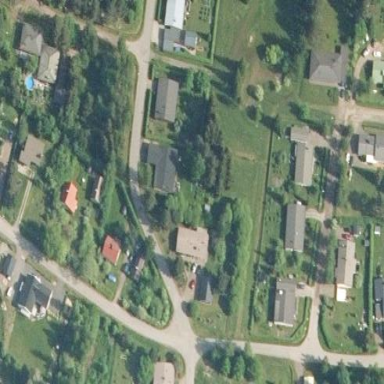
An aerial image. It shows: Residential area.